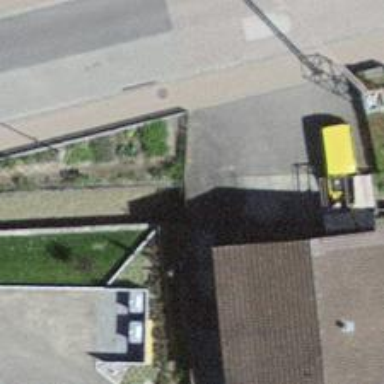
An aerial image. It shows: Retaining wall.